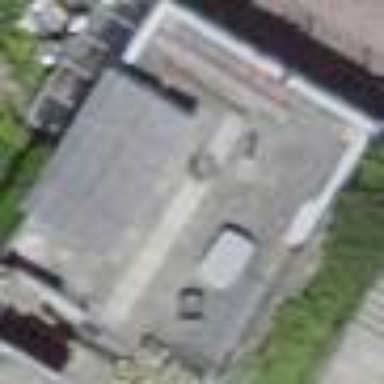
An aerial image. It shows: Garage building.